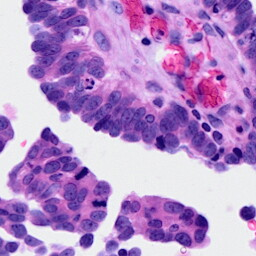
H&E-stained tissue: Ovarian